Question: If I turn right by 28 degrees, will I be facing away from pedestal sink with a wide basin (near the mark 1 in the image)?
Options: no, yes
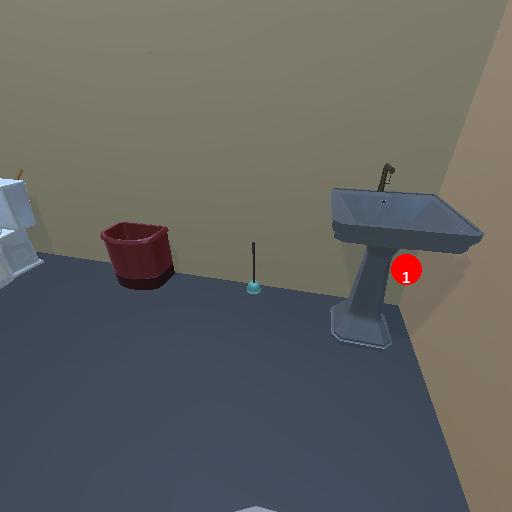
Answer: no